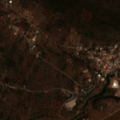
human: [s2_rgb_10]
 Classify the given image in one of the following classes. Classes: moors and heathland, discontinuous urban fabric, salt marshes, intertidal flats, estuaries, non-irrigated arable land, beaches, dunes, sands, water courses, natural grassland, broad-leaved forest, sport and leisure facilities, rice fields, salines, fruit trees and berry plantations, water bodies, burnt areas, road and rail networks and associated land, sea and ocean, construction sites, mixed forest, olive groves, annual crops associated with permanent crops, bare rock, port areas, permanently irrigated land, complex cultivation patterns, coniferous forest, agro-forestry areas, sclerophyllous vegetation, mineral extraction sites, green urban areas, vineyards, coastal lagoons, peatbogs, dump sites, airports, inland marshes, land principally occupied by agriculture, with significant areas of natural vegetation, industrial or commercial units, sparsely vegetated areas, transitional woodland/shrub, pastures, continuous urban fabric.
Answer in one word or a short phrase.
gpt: fruit trees and berry plantations, annual crops associated with permanent crops, sclerophyllous vegetation